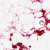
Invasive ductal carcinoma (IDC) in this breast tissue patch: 0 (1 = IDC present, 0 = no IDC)